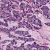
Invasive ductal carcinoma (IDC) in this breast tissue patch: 1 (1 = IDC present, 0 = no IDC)